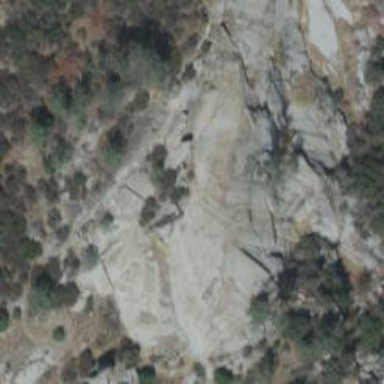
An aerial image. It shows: Crag for climbing.